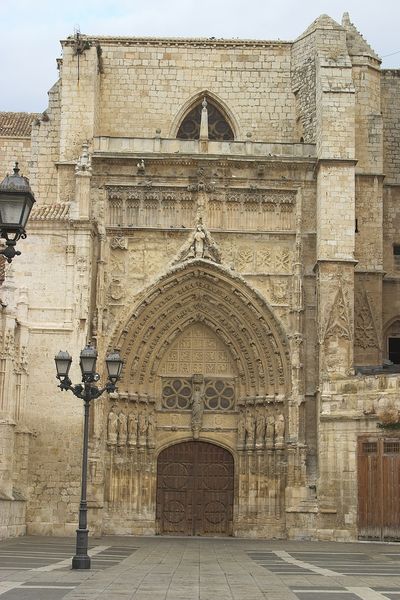
Titel: Kathedrale San Antolin in Palencia
Standort: Palencia, San Antolin (EU - E)
Schlagwörter: lampe, laterne, laternen, dach, ornament, stein, steine, türbogen, kirche, figur, gotik, spanien, bogen, pflaster, mauer, farbe, türe, figuren, dekor, ornamente, tor, foto, eingang, dom, kathedrale, photo, portal, kirsche, rosetten, kandelaber, bauplastik, tympanon, romanisch, gewände